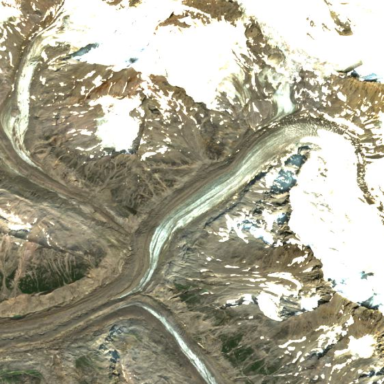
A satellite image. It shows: Stunning view of glacier.